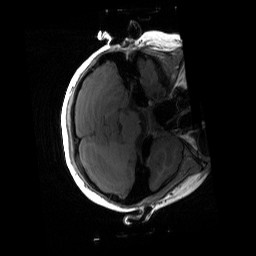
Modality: T1w
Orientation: axial
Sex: female
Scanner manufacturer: siemens
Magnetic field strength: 3 T
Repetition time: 1.9 s
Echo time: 0.00243 s